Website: home-depot
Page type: delivery-shipping
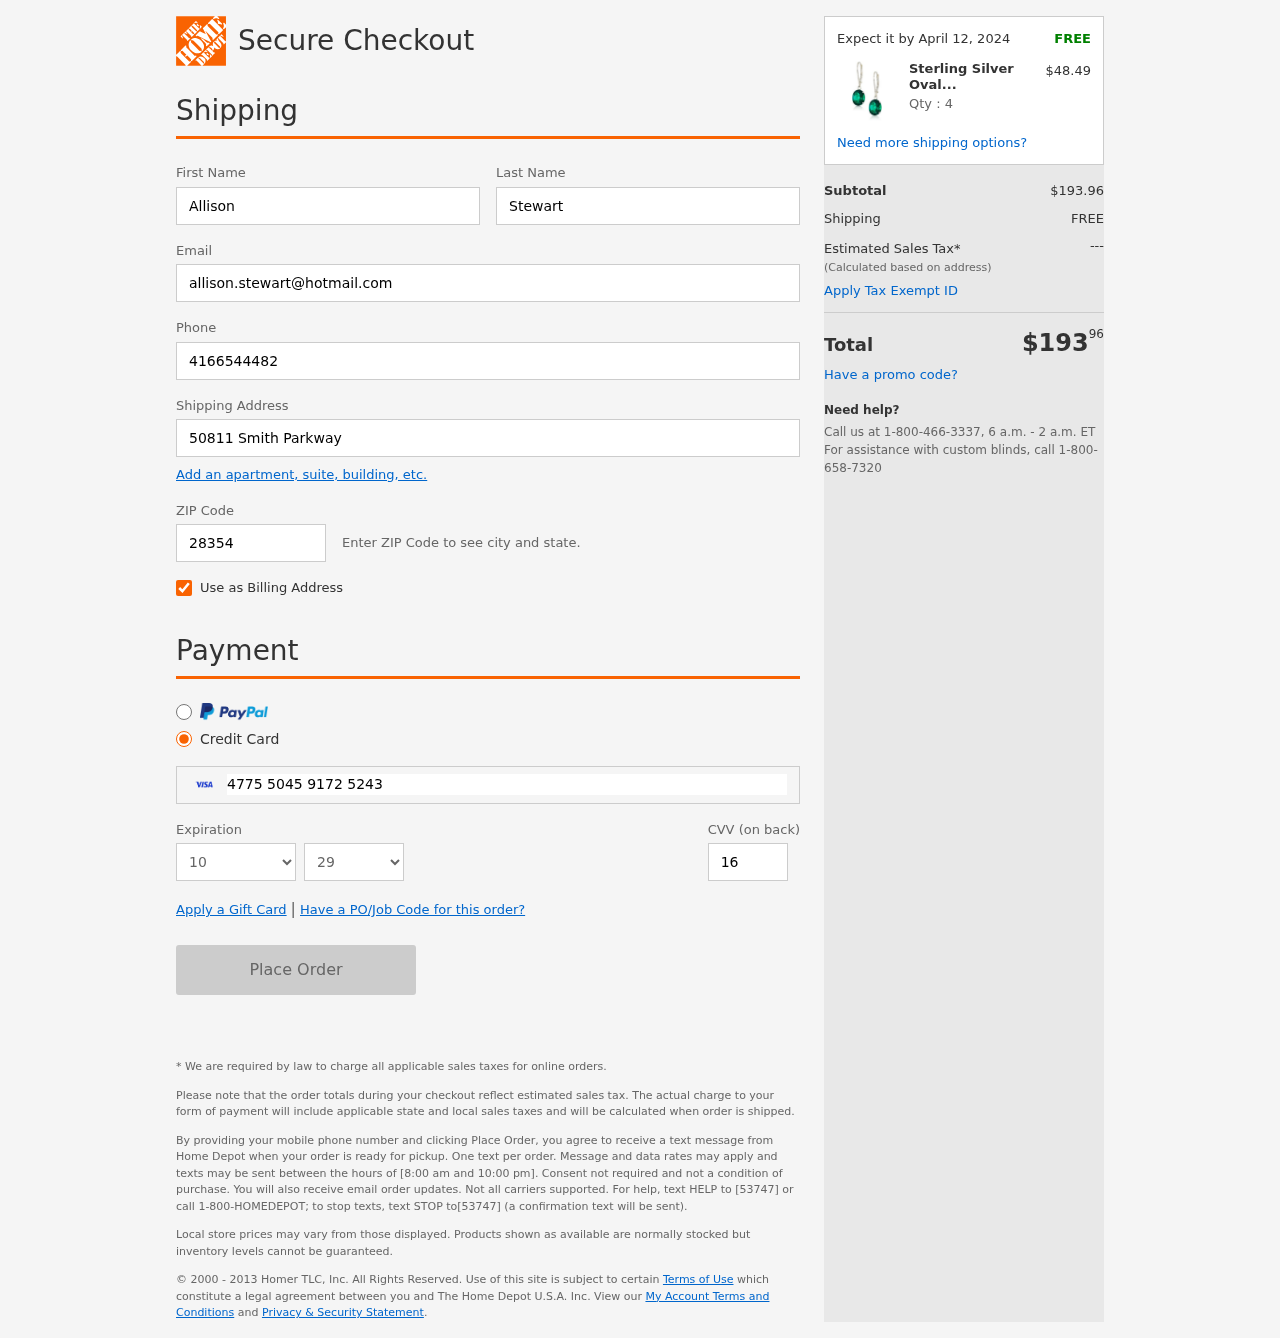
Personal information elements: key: PII_CARD_CVV
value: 162
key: PII_CARD_EXPIRY_MONTH
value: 10
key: PII_CARD_EXPIRY_YEAR
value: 29
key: PII_CARD_NUMBER
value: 4775 5045 9172 5243
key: PII_EMAIL
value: allison.stewart@hotmail.com
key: PII_FIRSTNAME
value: Allison
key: PII_LASTNAME
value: Stewart
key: PII_PHONE
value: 4166544482
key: PII_POSTCODE
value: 28354
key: PII_STREET
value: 50811 Smith Parkway
Product elements: key: PRODUCT1_NAME
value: Sterling Silver Oval Gemstone Dangle Earrings
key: PRODUCT1_PRICE
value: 48.49
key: PRODUCT1_QUANTITY
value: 4
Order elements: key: ORDER_DELIVERY_DATE
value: Expect it by April 12, 2024
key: ORDER_SUBTOTAL
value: $193.96
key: ORDER_SHIPPING_COST
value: FREE
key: ORDER_TOTAL
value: $19396